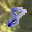
Label: 8